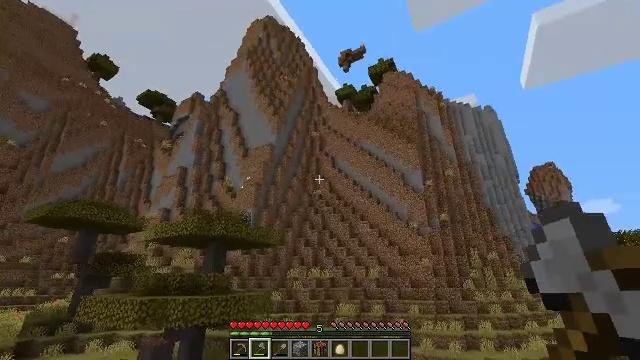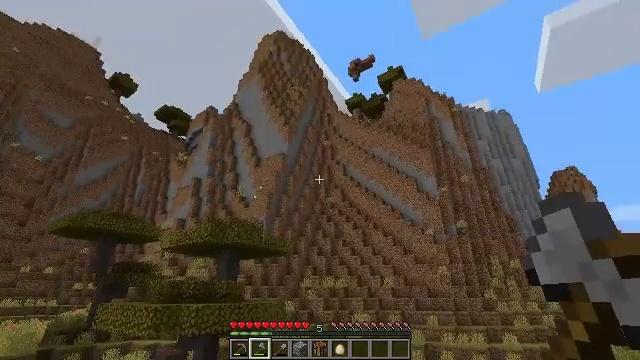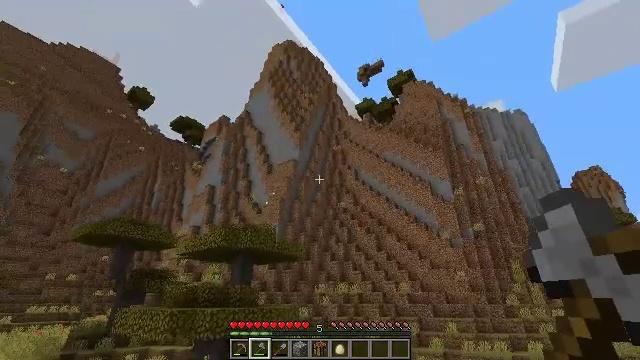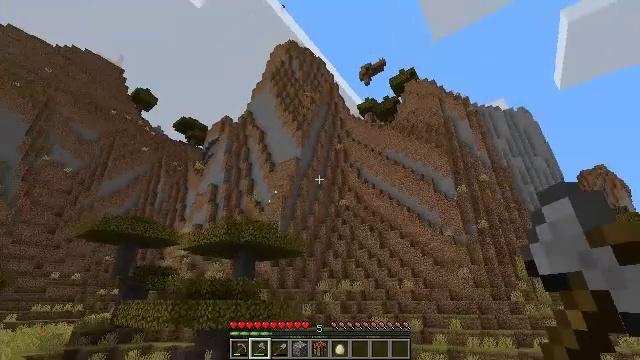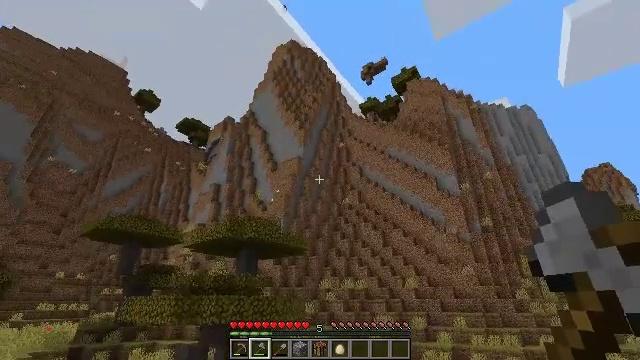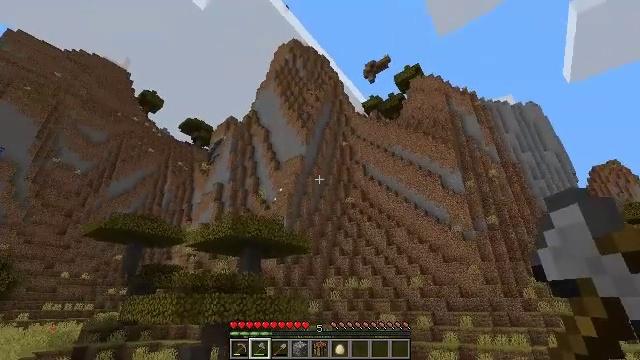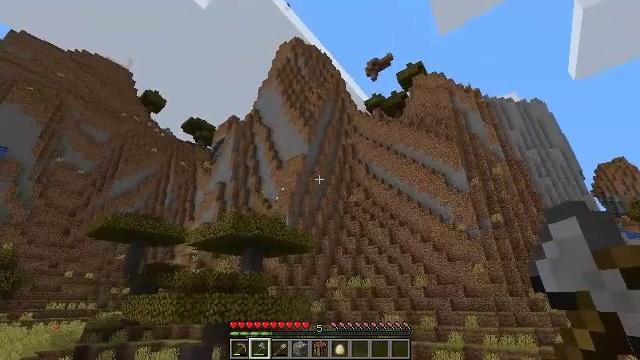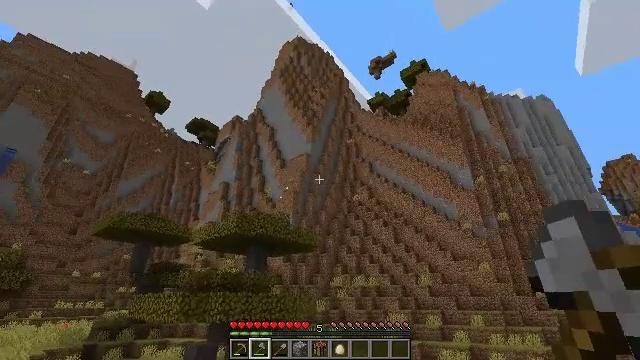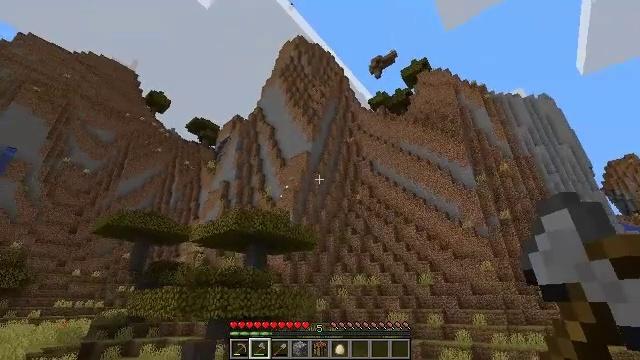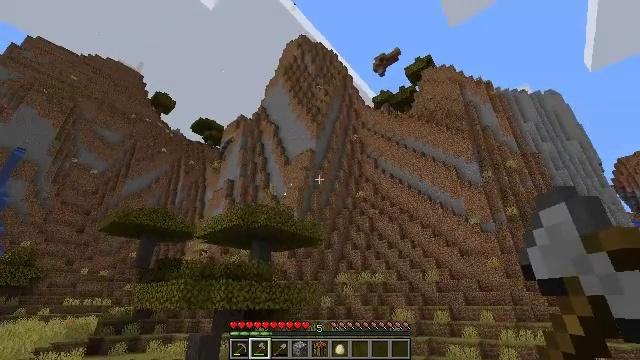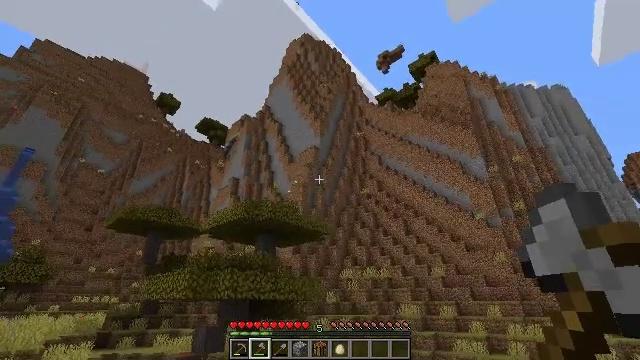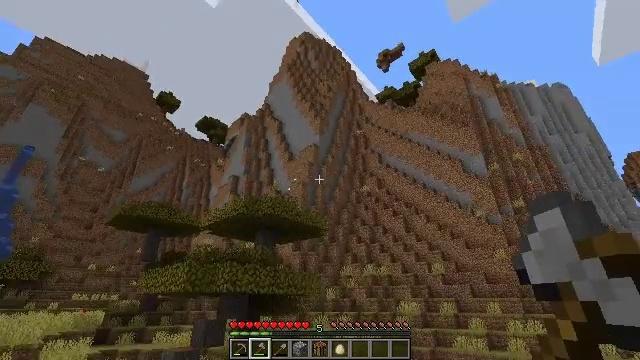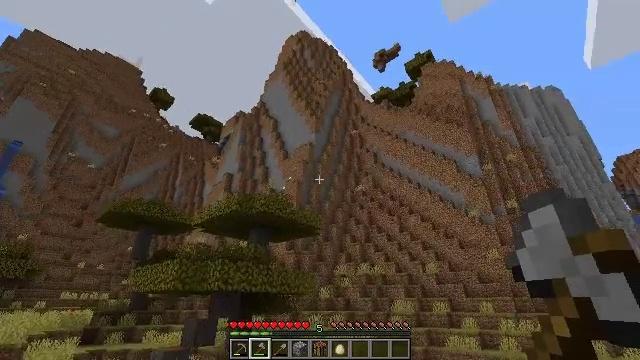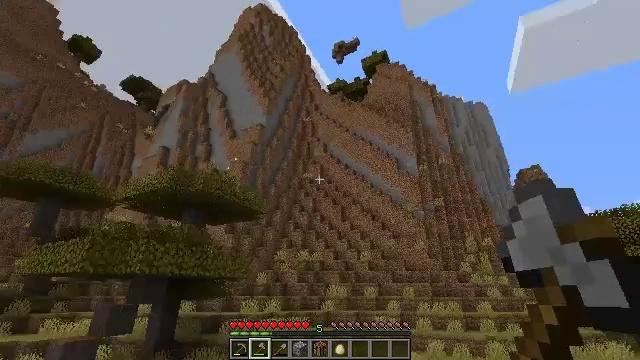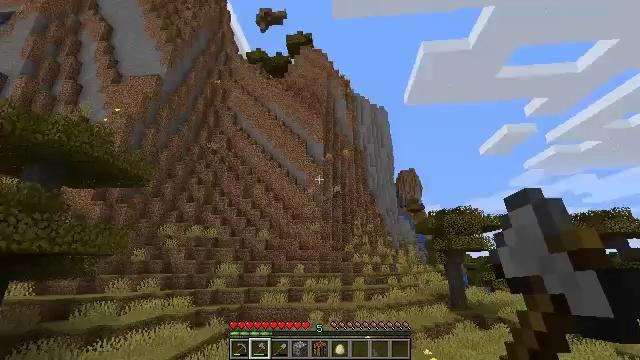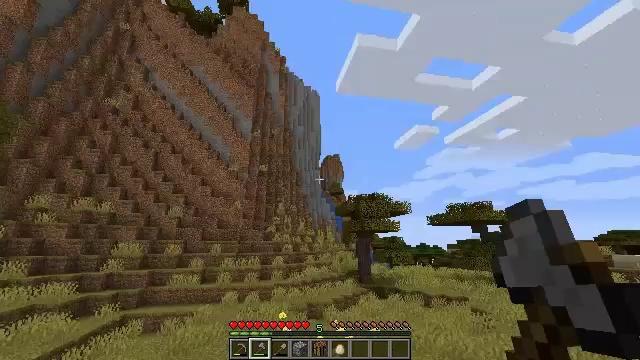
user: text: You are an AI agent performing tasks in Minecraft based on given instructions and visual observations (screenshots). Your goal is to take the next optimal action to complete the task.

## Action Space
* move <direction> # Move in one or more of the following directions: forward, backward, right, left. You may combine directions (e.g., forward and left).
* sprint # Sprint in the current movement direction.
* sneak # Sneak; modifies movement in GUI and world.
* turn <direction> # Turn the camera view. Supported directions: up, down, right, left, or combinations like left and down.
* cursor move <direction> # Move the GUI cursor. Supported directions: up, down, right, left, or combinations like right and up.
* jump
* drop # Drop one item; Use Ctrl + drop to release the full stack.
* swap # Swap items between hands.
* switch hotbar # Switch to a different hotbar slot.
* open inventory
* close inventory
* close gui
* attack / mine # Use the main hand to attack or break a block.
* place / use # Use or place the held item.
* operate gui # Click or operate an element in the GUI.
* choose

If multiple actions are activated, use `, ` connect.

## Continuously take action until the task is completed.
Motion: motion action
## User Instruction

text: Break the coarse dirt block.
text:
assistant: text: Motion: move forward, turn left and up
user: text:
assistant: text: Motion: move forward, turn left and up
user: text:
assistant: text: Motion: move forward
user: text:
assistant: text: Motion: move forward
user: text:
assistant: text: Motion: move forward
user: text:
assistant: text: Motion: move forward
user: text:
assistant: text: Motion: move forward
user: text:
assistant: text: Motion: move forward
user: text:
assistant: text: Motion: move forward, turn left
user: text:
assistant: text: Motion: move forward, turn left
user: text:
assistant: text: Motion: move forward
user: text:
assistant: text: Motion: move forward, turn right
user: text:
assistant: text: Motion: move forward, turn right and down
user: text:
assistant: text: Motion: move forward, turn right and down
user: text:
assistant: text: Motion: move forward, turn right and down
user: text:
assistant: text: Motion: move forward, turn right and down
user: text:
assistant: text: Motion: move forward, turn right and down
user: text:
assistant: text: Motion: move forward, turn down
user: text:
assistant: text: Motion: move forward, turn down
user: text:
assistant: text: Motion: move forward
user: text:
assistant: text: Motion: move forward
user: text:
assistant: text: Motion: move forward
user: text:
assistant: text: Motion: move forward
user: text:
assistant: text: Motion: move forward
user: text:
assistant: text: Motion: move forward
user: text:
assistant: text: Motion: move forward
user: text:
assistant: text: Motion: move forward
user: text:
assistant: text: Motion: move forward
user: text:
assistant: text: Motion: move forward, turn right
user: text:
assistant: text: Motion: move forward, turn right and down